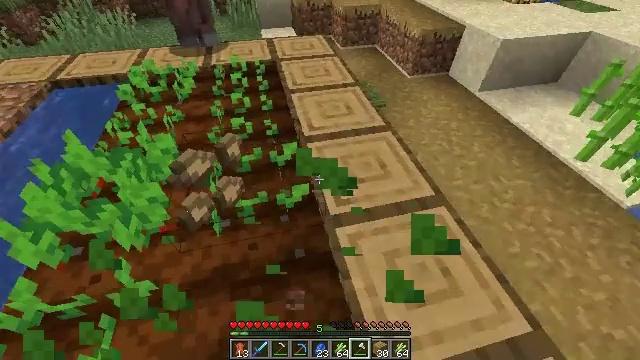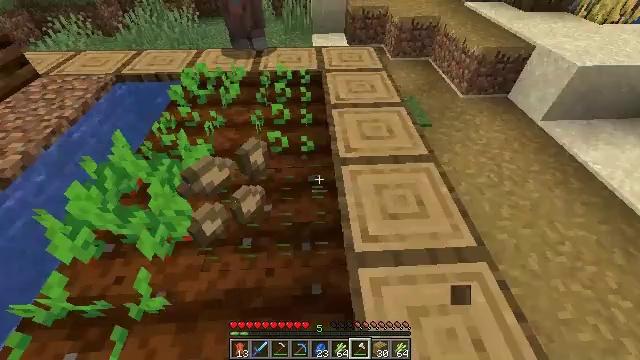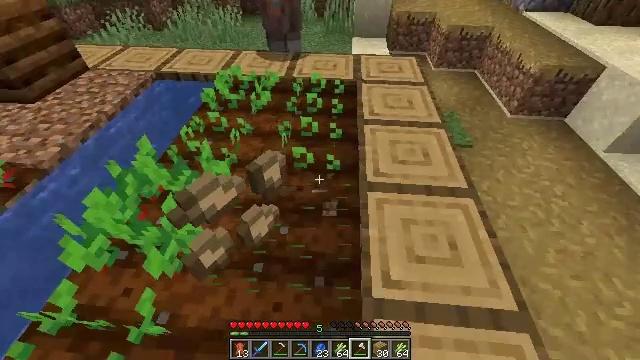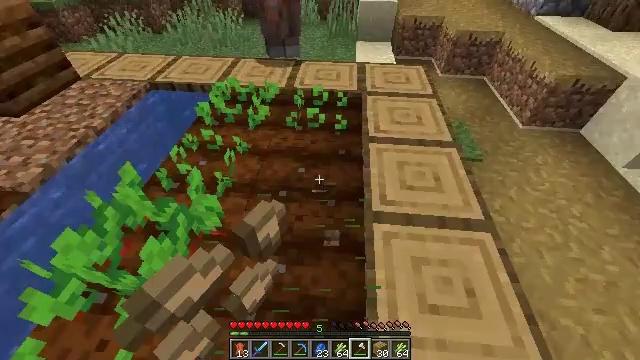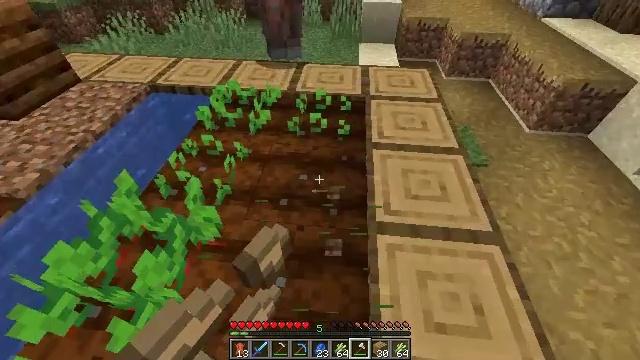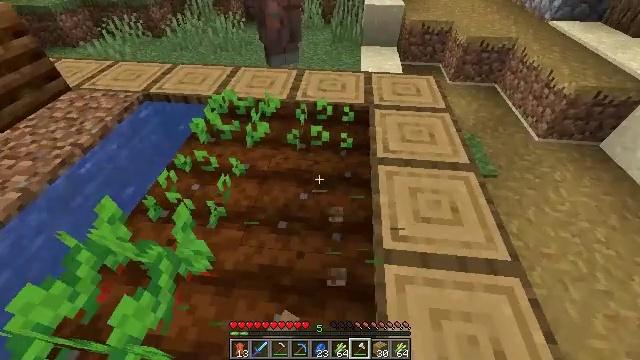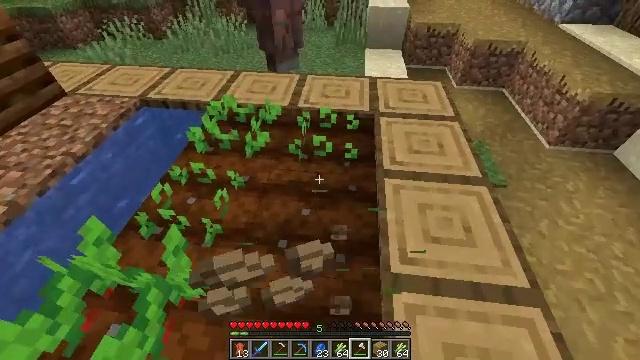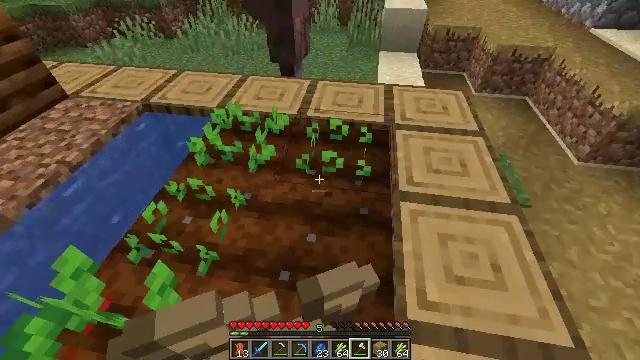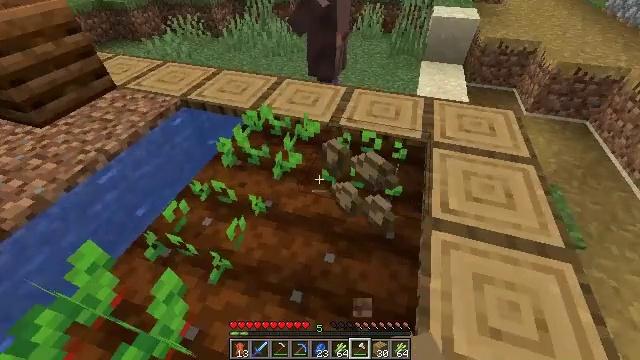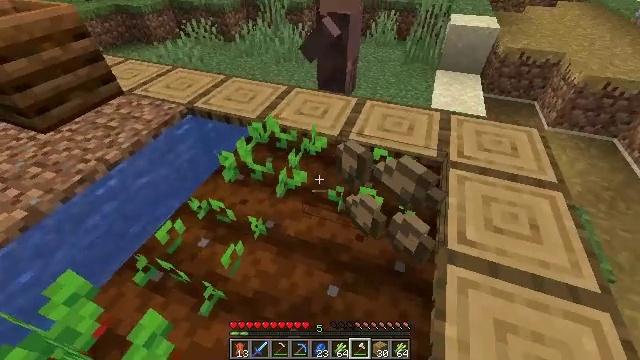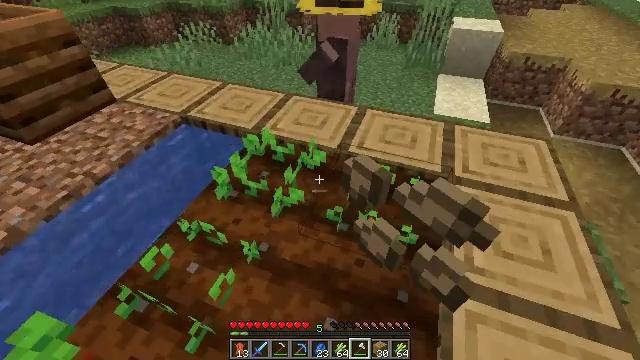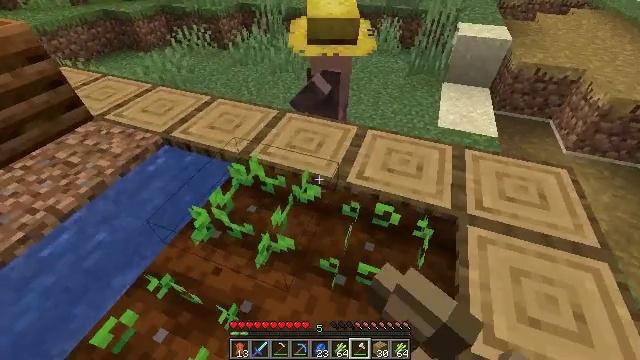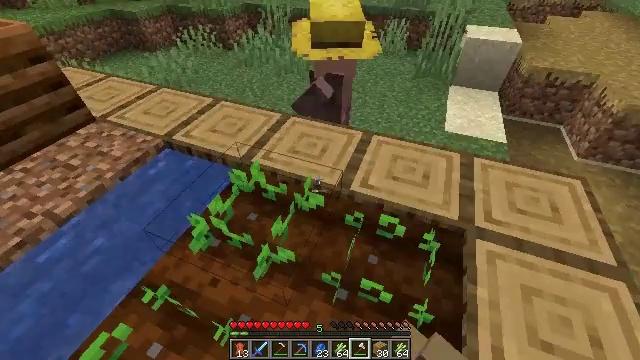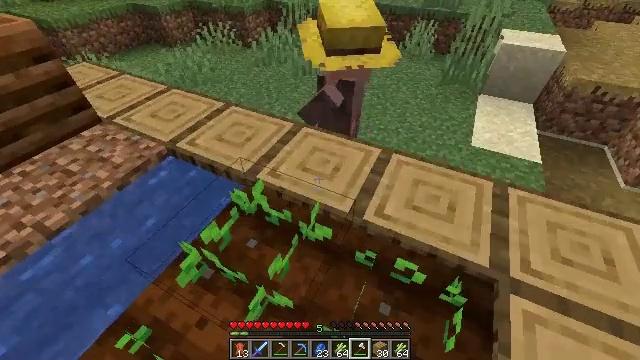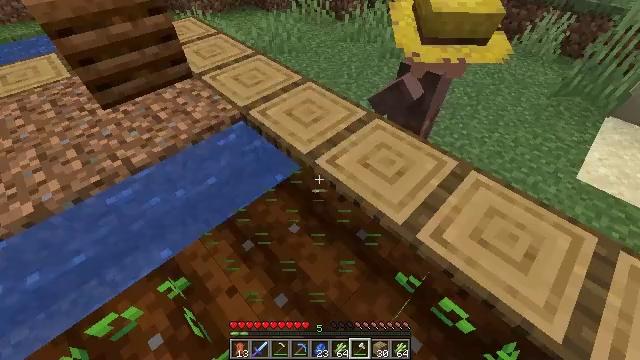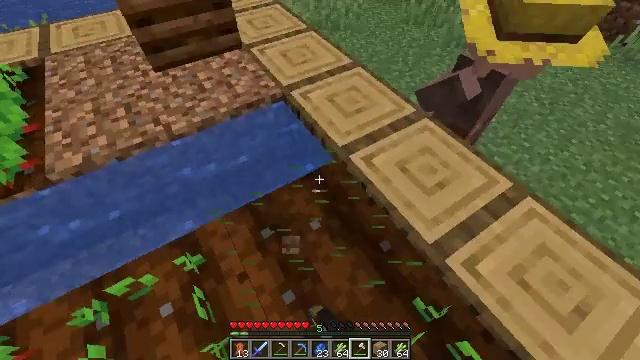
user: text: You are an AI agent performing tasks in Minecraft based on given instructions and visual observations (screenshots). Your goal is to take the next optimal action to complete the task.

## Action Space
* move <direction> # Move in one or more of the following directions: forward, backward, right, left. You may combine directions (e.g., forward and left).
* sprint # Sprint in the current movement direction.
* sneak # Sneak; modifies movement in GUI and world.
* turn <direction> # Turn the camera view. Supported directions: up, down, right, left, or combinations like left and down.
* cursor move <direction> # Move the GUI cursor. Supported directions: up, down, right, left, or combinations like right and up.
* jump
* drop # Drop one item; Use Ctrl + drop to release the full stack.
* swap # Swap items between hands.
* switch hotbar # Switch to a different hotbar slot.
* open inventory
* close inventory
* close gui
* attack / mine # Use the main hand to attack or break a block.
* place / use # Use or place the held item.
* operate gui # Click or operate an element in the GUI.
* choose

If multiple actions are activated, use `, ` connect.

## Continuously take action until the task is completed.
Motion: motion action
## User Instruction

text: Harvest the mature beetroots.
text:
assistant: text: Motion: move forward, turn left, attack / mine
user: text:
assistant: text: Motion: move forward, turn left, attack / mine
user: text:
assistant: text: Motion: move forward, attack / mine
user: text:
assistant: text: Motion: move forward, attack / mine
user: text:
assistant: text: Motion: move forward
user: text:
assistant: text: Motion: move forward
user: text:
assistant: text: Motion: move forward, turn left
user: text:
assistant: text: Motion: move forward, turn left
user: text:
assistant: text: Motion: move forward, turn left
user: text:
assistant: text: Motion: move forward
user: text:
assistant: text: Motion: move forward
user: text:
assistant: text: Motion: move forward, turn left
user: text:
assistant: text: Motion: move forward, turn left
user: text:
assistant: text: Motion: move forward, turn left and down, attack / mine
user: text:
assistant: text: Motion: move forward, turn left and down, attack / mine
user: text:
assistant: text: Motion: move forward, turn left and down, attack / mine
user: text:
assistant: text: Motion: move forward, turn left
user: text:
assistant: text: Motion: move forward, turn left
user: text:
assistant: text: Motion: move forward, turn left
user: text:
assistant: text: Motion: move forward, turn left
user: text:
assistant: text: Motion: turn left and up
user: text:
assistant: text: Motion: turn left
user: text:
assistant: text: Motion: turn left
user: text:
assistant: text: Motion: turn left and up
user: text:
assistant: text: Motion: move forward, turn left and up
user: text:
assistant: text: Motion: move forward, turn left and up
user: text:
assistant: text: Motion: move forward, turn left and up
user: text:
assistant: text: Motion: move forward
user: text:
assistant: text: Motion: move forward
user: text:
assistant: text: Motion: move forward